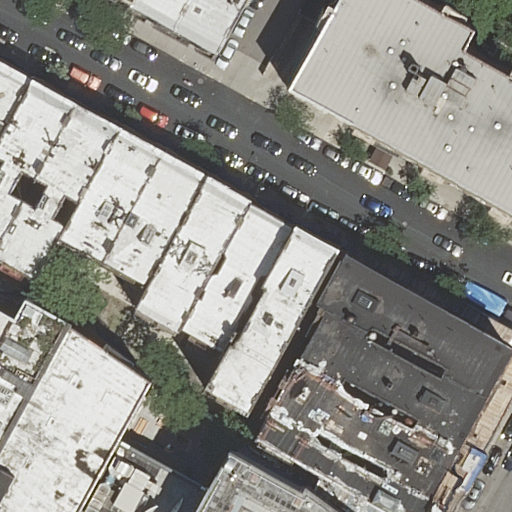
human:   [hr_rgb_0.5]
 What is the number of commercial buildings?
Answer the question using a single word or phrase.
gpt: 0

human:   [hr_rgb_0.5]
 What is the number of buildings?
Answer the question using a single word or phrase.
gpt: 19

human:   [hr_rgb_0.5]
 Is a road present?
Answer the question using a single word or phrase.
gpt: yes

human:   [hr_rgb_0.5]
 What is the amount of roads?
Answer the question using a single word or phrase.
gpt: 1

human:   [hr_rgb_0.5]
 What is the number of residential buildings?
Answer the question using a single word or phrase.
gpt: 19

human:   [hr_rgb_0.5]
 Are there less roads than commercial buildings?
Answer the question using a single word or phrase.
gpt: no

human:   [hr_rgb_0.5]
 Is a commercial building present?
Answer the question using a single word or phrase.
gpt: no

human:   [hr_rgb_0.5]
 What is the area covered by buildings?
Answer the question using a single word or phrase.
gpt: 6043m2

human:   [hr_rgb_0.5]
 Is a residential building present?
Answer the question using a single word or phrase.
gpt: yes

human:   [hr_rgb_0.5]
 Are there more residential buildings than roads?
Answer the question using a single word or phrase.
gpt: yes

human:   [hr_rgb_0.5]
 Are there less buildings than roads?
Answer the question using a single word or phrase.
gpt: no

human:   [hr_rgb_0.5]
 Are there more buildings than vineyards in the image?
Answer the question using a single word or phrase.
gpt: yes

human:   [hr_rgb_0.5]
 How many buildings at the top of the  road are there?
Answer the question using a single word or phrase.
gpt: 3

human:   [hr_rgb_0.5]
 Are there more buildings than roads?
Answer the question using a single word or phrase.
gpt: yes

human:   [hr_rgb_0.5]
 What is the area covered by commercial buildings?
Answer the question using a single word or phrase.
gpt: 0m2

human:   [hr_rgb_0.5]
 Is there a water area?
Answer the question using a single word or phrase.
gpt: no

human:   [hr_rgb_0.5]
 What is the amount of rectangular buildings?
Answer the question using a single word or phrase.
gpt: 9

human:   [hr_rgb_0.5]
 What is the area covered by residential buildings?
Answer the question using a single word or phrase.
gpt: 6043m2

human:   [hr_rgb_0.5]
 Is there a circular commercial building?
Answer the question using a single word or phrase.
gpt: no

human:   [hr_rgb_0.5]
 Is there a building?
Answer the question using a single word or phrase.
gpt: yes

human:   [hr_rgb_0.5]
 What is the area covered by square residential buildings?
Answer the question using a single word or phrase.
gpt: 0m2

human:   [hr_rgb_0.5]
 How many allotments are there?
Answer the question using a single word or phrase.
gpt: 0

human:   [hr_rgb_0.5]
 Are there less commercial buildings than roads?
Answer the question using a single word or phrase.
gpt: yes

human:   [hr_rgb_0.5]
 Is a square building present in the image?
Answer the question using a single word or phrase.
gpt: no

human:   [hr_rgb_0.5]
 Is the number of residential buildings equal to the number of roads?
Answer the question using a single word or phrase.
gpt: no

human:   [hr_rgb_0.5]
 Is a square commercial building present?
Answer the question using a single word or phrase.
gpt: no

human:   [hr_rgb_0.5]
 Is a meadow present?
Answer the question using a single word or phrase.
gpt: no

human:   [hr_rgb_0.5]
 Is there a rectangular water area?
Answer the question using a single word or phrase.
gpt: no

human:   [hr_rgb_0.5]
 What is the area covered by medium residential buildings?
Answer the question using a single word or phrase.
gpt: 3146m2

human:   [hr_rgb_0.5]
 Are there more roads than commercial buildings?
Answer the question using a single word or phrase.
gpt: yes

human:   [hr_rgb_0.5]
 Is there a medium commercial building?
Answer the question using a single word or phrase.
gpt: no

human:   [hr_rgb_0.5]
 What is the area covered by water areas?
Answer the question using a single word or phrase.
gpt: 0m2

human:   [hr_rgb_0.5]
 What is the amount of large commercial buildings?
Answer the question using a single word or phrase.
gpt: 0

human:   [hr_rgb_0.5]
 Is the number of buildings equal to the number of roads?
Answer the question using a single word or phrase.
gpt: no

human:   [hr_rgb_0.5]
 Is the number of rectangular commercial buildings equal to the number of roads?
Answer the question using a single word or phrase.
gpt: no

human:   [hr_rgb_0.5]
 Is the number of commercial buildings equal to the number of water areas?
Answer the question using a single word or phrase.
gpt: yes

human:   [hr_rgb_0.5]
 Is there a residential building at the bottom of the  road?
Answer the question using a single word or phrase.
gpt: yes

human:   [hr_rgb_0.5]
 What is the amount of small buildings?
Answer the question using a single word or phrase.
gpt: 5

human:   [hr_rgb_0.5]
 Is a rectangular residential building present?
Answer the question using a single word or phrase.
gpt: yes

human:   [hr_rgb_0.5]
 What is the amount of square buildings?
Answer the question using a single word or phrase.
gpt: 0

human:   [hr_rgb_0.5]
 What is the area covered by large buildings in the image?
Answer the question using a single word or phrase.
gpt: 2650m2

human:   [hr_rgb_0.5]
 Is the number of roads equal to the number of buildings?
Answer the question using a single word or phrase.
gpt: no

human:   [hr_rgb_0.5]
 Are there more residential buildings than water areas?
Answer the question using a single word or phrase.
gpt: yes

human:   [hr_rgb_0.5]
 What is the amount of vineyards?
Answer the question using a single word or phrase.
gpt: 0

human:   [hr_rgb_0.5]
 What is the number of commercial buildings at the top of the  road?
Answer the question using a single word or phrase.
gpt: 0

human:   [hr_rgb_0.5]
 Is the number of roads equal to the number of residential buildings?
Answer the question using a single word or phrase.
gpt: no

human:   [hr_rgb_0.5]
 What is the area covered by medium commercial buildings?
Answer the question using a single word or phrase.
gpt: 0m2

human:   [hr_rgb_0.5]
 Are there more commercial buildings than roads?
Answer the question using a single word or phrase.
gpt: no

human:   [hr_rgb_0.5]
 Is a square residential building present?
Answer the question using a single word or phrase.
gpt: no

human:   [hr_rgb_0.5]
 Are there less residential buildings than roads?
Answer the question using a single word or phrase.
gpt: no

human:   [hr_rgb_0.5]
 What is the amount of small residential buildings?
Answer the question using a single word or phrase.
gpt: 5

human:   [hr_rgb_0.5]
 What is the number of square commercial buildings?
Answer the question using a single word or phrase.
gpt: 0

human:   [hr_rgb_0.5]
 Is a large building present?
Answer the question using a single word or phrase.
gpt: yes

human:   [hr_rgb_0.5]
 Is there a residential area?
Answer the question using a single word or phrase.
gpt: no

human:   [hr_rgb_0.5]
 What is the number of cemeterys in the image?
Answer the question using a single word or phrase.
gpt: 0

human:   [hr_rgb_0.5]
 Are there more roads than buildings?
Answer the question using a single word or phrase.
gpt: no

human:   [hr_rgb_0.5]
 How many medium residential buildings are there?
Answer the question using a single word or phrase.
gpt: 11

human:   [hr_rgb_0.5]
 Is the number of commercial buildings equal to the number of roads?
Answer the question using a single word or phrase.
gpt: no

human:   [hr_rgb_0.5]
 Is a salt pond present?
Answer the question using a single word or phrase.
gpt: no

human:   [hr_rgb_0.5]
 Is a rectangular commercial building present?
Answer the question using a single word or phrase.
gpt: no

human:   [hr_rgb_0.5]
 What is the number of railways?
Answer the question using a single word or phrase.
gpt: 0

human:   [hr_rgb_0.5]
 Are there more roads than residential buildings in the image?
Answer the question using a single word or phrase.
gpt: no

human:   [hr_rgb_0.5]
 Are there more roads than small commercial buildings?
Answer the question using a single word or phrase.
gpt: yes

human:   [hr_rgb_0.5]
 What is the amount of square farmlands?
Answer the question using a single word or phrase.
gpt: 0